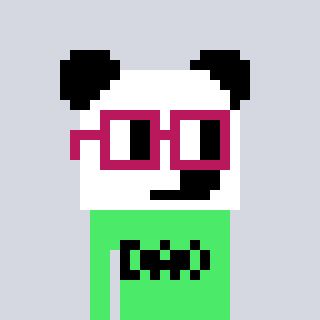
a pixel art character with square dark red glasses, a panda-shaped head and a teal-colored body on a cool background